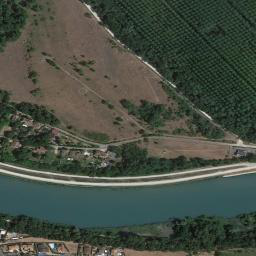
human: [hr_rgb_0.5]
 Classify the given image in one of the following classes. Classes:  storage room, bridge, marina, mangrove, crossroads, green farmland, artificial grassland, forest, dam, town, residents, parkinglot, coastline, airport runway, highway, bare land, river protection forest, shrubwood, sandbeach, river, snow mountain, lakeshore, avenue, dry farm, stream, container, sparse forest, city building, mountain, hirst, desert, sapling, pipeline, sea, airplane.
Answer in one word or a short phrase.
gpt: river